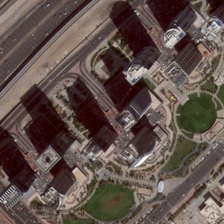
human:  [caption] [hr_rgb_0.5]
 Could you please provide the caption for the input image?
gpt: a row of tall buildings are near a road in a commercial area .

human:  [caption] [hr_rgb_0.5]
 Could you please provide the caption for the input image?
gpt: a row of tall buildings are near a road in a commercial area .

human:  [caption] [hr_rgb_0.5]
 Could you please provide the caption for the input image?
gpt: a row of tall buildings are near a road in a commercial area .

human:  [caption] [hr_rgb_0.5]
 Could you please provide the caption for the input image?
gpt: a row of tall buildings are near a road in a commercial area .

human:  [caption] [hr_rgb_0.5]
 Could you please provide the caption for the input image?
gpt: a row of tall buildings are near a road in a commercial area .